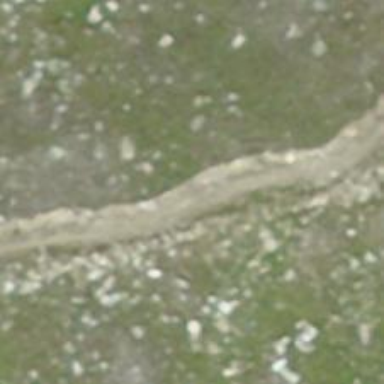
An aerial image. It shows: Ground path.